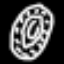
Label: donut